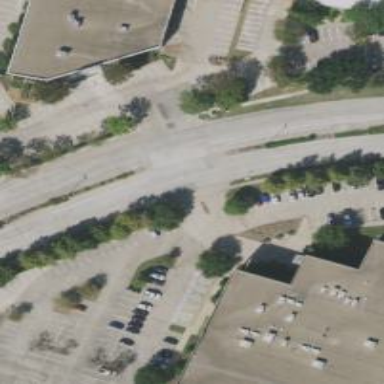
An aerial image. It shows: Secondary road with separate sidewalks.